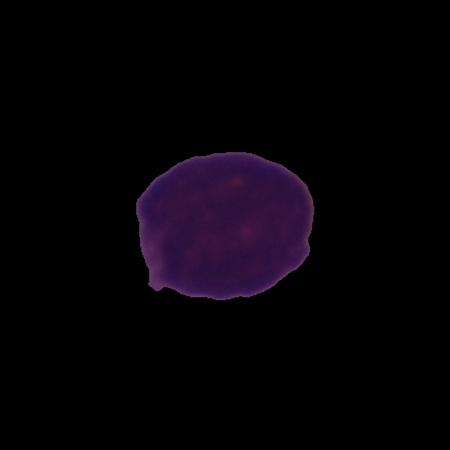
Label: cancer